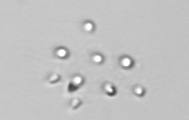
Label: Parvicorbicula_socialis